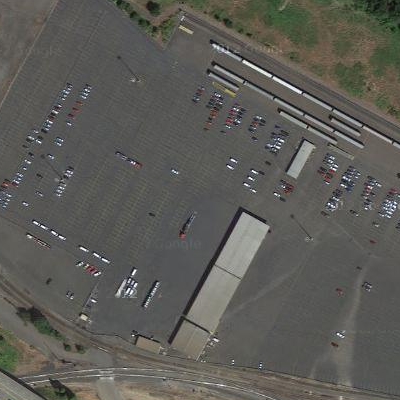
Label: Parking